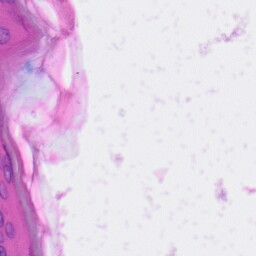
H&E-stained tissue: Skin